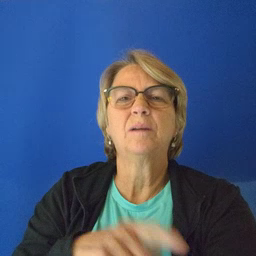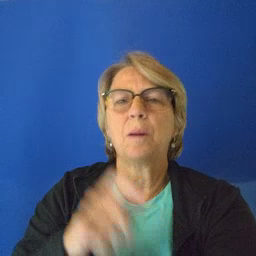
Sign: sticky